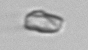
Label: detritus_transparent